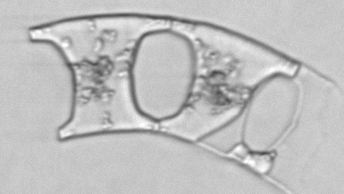
Label: Eucampia